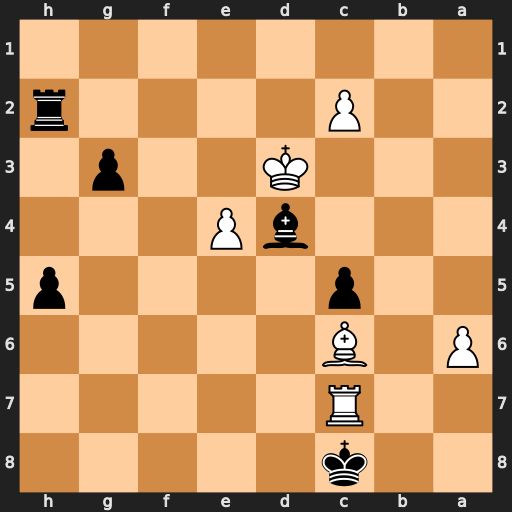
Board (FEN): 2k5/2R5/P1B5/2p4p/3bP3/3K2p1/2P4r/8
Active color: b
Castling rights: -
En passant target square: -
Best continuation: Kxc7 a7 c4+ Kxd4 g2